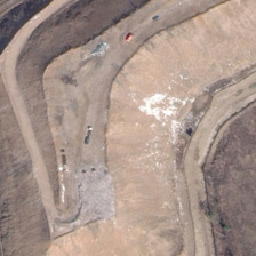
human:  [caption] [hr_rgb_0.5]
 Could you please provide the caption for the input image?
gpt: there are a few cars on the road wasteland .

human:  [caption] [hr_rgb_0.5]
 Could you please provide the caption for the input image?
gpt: a river flowing in the wasteland .

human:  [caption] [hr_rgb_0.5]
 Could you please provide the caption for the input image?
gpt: There is a hillside surrounded by desert.

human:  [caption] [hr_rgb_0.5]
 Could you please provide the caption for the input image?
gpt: there are a few cars, there is no green .

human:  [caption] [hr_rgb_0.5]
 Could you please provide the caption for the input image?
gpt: There is a slope surrounded by desert.